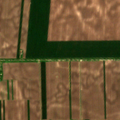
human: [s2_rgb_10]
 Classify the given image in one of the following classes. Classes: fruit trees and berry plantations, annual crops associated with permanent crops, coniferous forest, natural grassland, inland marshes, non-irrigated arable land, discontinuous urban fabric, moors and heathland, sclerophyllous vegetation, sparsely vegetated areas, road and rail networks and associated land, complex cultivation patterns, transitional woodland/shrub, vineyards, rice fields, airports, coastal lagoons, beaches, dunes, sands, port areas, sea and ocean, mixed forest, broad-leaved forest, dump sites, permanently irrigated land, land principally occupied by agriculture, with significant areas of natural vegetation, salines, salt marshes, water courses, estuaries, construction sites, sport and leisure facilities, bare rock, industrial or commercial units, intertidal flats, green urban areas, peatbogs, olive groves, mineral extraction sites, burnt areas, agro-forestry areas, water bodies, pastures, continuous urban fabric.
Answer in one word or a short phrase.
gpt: non-irrigated arable land, complex cultivation patterns